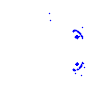
Particle: kaon